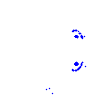
Particle: electron